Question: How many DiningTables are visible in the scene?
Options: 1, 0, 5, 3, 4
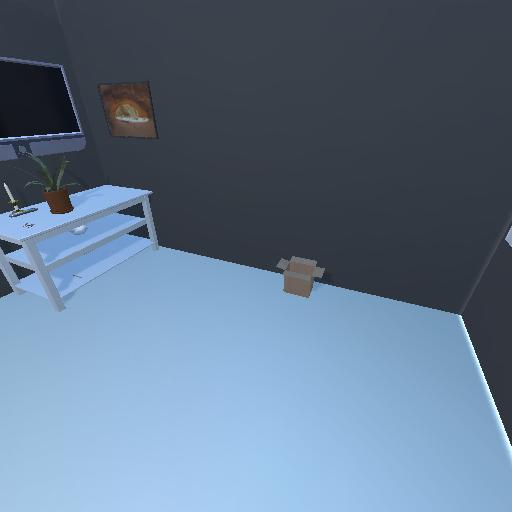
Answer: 1